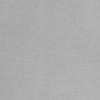
Label: dusty